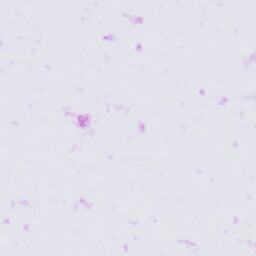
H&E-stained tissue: Prostate